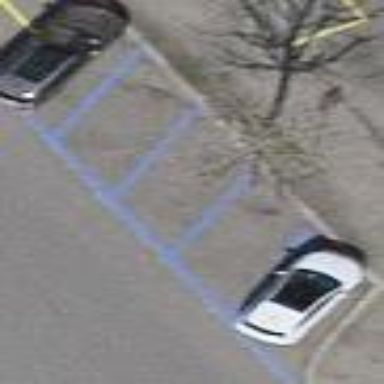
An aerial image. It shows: Street side parking area.